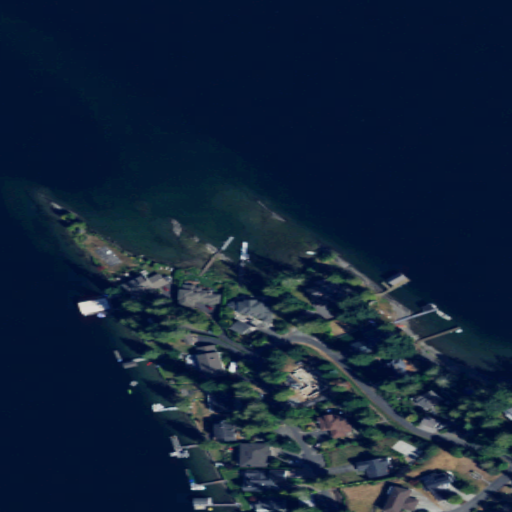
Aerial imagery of cape in Washington named Strawberry Point containing open water, low intensity development, evergreen forest, medium intensity development, herbaceous wetlands, open development, and high intensity development